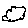
Label: cloud